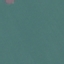
Land use / land cover class: SeaLake